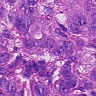
Metastatic tissue present: yes